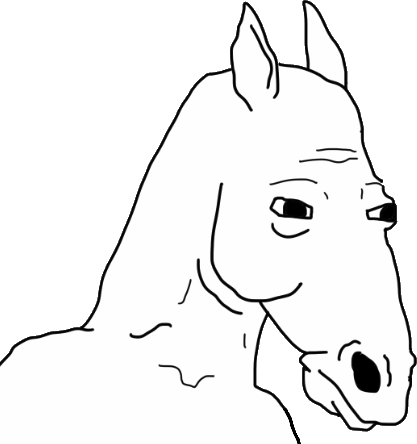
Label: 5_Animal